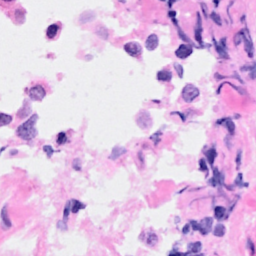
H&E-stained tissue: Breast